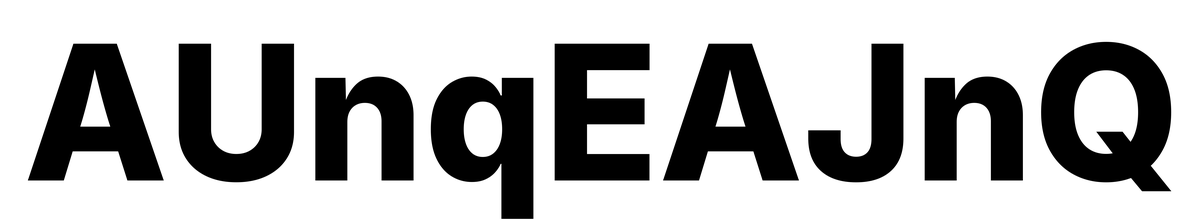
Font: Inter_ExtraBold